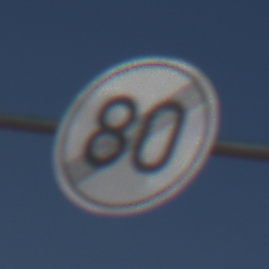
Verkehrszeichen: EndeGeschwindigkeit80
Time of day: MorningAfternoon
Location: Outdoor (Urban)
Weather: Clear
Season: NotSpecified
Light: Natural